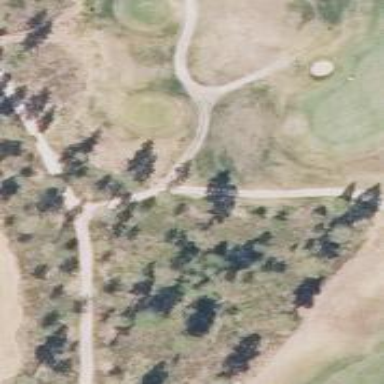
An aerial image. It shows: Golf cartpath that is also road path.